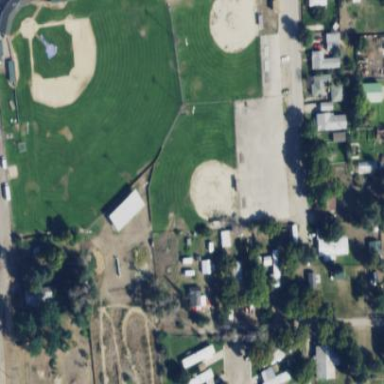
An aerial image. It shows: Baseball pitch for leisure and sports activities.